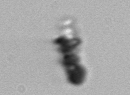
Label: detritus